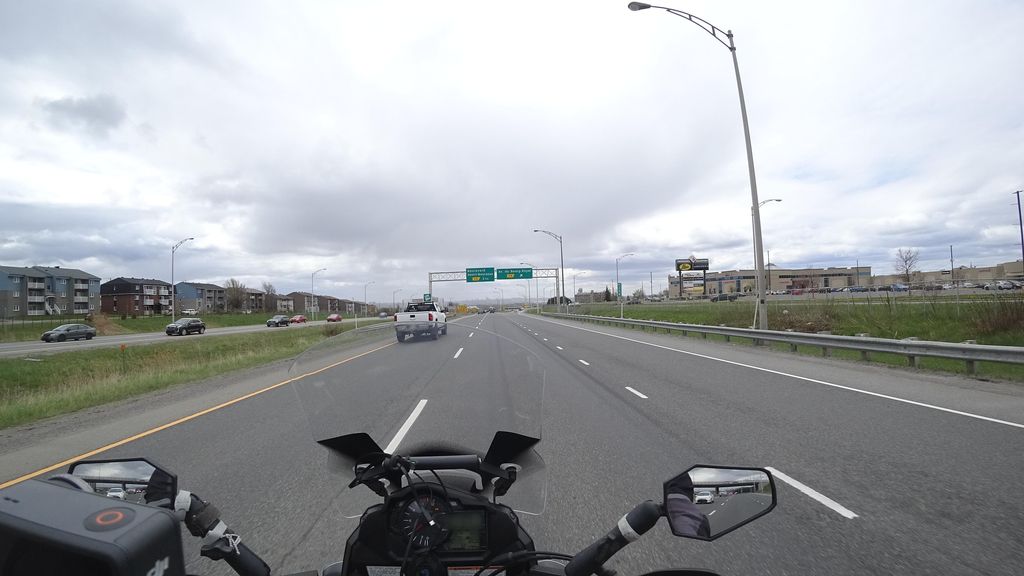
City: quebec_city